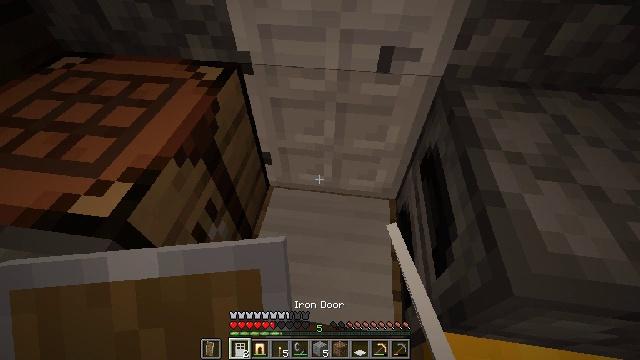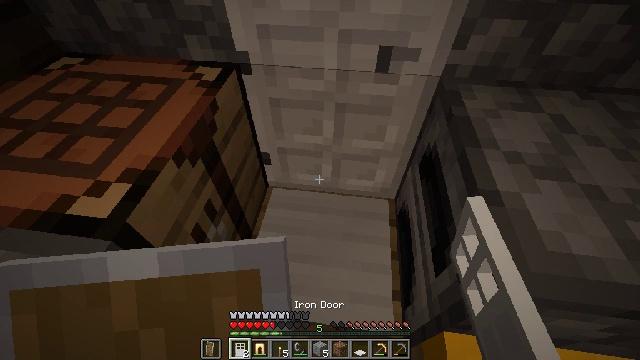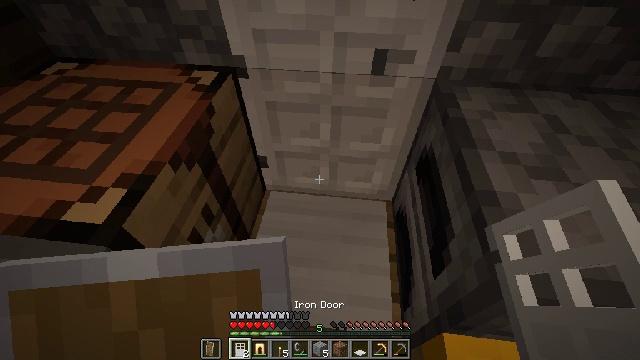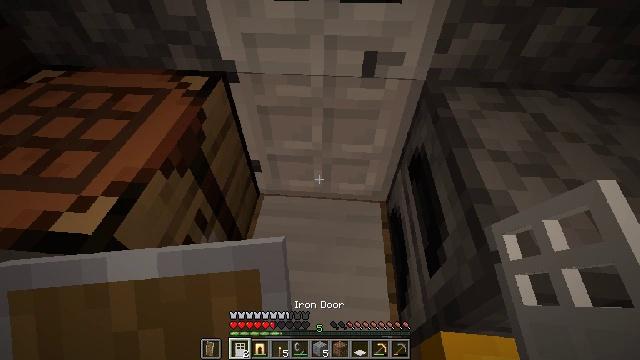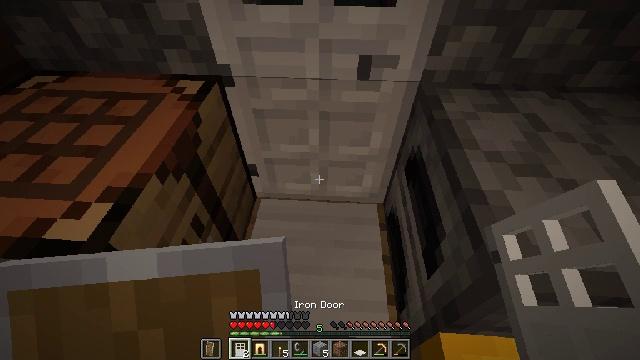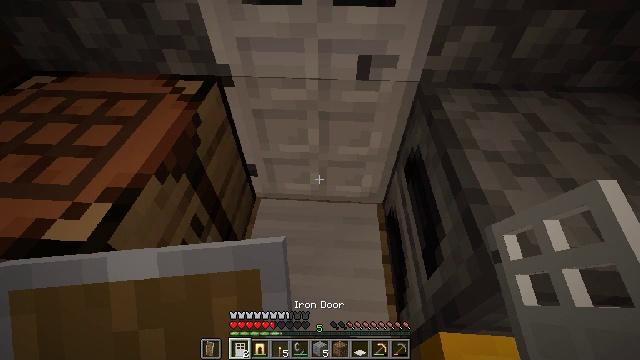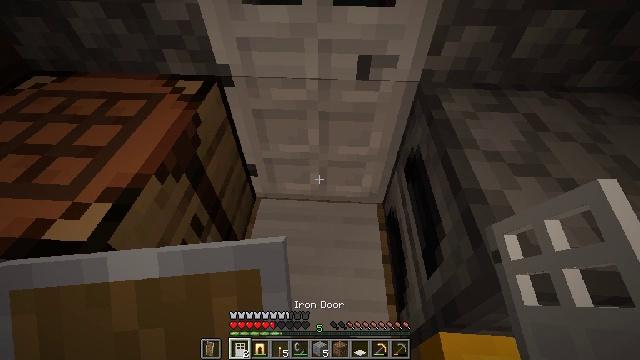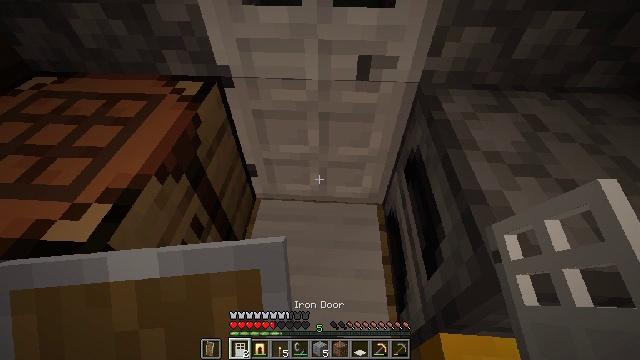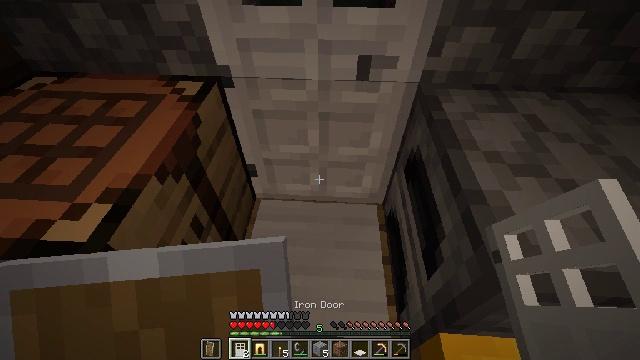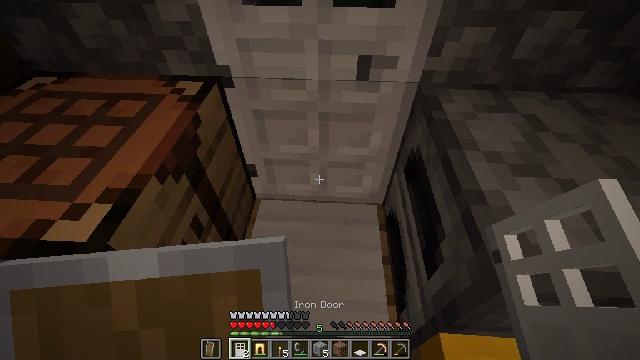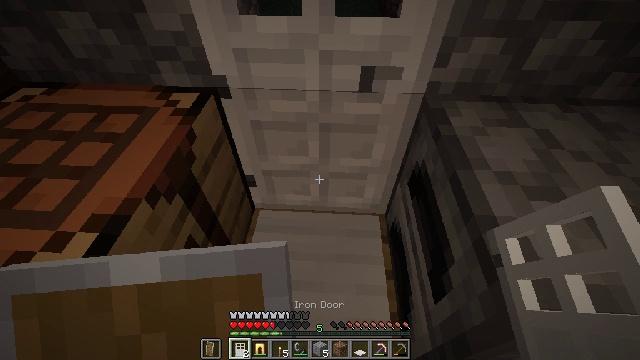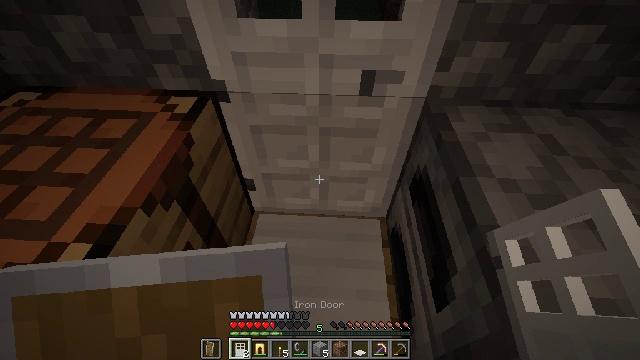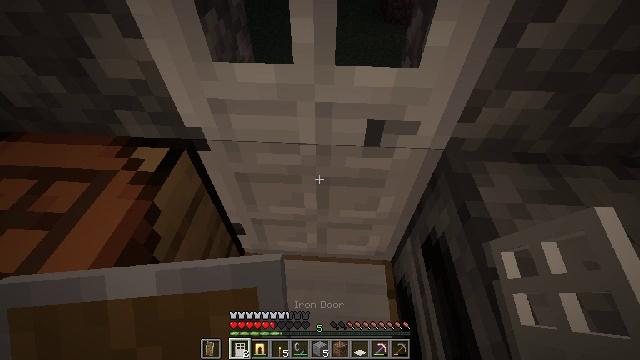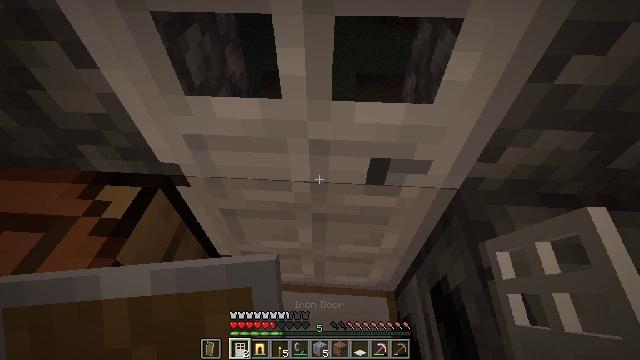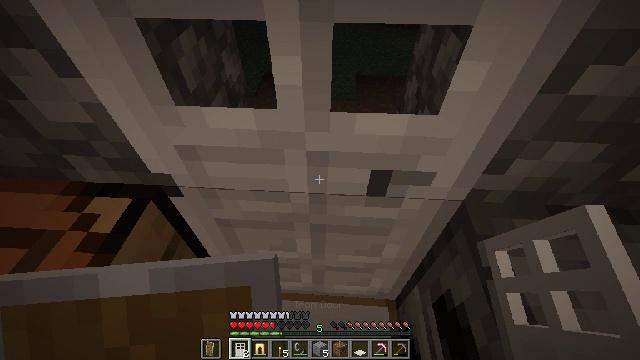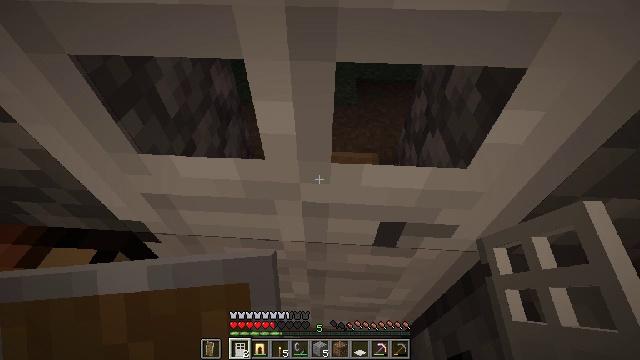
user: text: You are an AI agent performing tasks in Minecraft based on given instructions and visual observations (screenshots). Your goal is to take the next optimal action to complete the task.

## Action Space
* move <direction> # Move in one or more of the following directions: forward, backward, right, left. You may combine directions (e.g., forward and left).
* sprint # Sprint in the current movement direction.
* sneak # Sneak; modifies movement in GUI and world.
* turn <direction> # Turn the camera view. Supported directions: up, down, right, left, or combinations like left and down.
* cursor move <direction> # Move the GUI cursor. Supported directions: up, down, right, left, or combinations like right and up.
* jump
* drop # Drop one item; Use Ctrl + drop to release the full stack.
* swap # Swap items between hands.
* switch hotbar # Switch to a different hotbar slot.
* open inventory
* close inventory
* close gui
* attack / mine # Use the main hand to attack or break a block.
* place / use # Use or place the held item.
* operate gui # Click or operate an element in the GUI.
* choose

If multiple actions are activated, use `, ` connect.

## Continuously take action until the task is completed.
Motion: motion action
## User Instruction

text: Collect oak stairs from a structure.
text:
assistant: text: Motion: no_op
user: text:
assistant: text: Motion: no_op
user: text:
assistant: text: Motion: turn right
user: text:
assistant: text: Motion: turn right
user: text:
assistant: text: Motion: no_op
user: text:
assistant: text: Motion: no_op
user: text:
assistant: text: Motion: no_op
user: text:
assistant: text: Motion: no_op
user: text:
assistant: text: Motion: no_op
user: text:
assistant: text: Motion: move forward
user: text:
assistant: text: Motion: move forward
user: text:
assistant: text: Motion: move forward
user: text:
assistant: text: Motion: move forward
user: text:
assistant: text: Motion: move forward
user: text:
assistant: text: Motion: move forward
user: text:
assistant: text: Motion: move forward
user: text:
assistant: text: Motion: move forward
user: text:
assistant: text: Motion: move forward
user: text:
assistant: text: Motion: no_op
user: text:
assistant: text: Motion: no_op
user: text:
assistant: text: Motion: no_op
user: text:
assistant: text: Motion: no_op
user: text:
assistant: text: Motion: no_op
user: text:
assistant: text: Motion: no_op
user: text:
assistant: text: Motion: no_op
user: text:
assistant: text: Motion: no_op
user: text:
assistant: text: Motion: no_op
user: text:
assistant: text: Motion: no_op
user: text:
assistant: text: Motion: no_op
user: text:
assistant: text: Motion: no_op